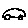
Label: car